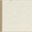
Piece: xx